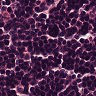
Metastatic tissue present: no